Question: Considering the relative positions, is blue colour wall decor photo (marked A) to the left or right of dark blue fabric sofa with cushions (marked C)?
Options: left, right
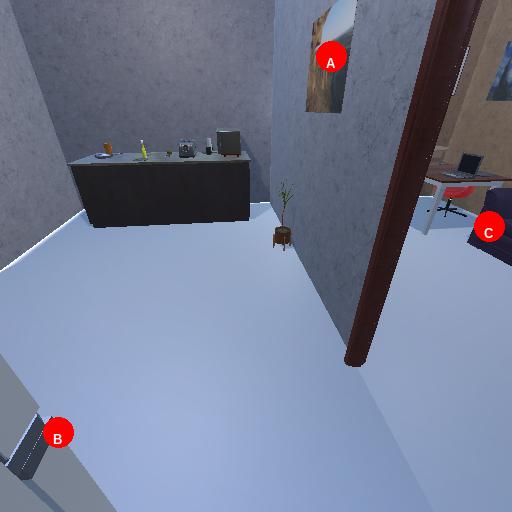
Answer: left